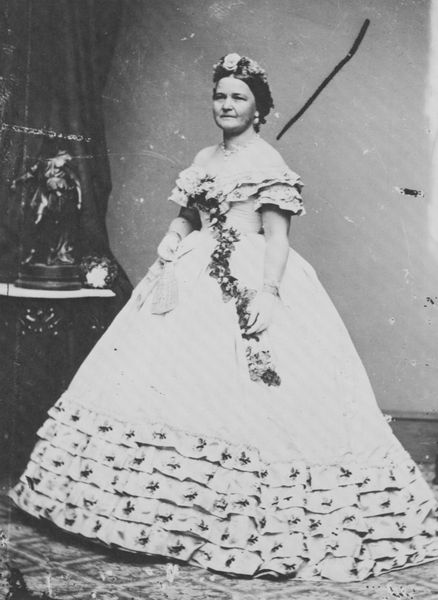
Titel: Mary Todd Lincoln
Künstler: Mathew B. Brady
Schlagwörter: blätter, hand, kopf, schatten, weiß, mädchen, ausschnitt, blume, blumen, elegant, frau, frisur, grau, haar, handschuhe, hintergrund, kleid, licht, mund, ohrring, raum, schmuck, schwarz, säule, tisch, blüten, dame, rosen, schleier, tuch, ball, fächer, rock, teppich, alt, jung, wand, arme, gesicht, haarschmuck, mensch, stehen, bild, bildnis, hände, portrait, porträt, vorhang, gehen, boden, figur, haare, pose, reich, ohrringe, saum, spitzen, girlande, person, dekollete, lippen, perlen, potrait, prinzessin, puffärmel, scheitel, schulter, schultern, schön, skulptur, statue, schärpe, lächeln, spanien, taille, dutt, wangen, mieder, tüll, warm, kette, weis, braut, streng, atelier, robe, tischchen, strauss, plastik, rüsche, rüschen, halskette, foto, fotografie, photographie, spanisch, fliesen, schwarzweiß, strich, haarkranz, posieren, beutel, kacheln, tasche, kranz, festlich, ranke, photo, ehe, armband, armreif, firsur, dreck, hochzeit, blumengirlande, volant, fließen, volants, röschen, fotographie, aufnahme, krinoline, reifrock, applikationen, ablage, dekolte, ballkleid, ausschnit, fehler, statur, sissi, heirat, brautkleid, hochzeitskleid, indio, bodenkacheln, armbanduhr, carmen, säume, bonboniere, dekoilleté, weiter rock, 1900, frau mittleren alters